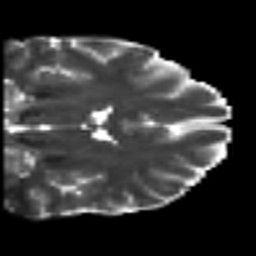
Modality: T2w
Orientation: coronal
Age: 20
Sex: female
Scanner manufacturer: siemens
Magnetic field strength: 3 T
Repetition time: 7 s
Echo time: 0.0926 s